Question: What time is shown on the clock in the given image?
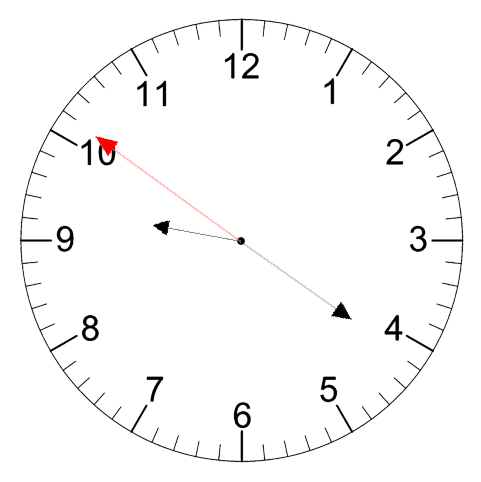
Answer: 09:20:51